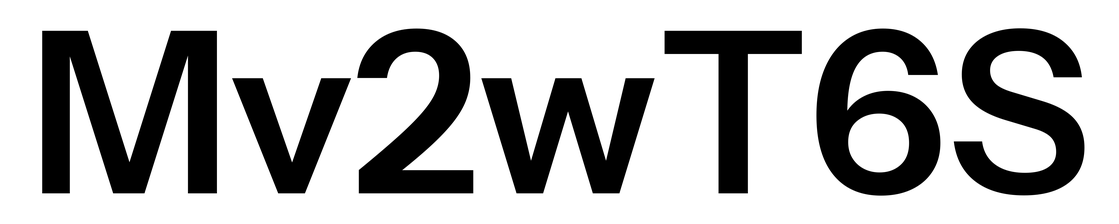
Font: InstrumentSans_SemiBold